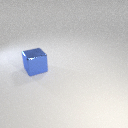
large blue metal cube